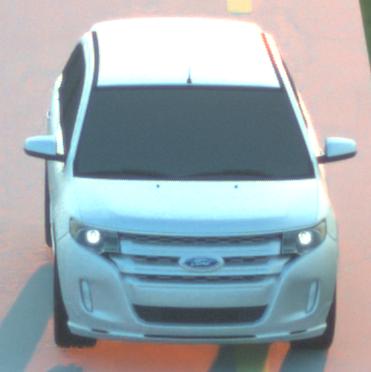
Make: Ford
Model: Edge
Detailed model: Gen. 1 Facelift
Model produced from: 2010
Model produced until: 2015
Doors: 5
Color: white
Road condition: dry road
Daytime: sunrise or sunset
Contrast: medium contrast